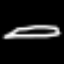
Label: pencil